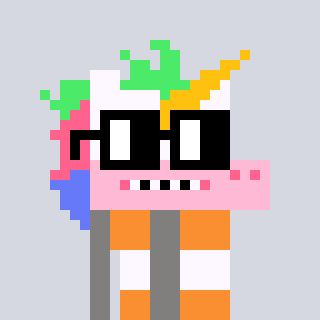
a pixel art character with square black glasses, a unicorn-shaped head and a bluegrey-colored body on a cool background